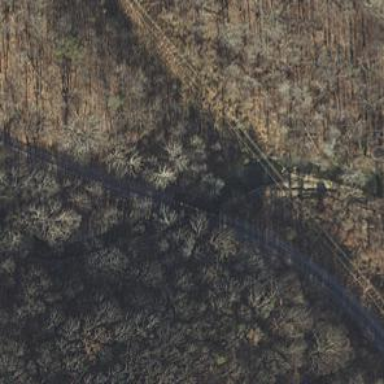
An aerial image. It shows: Railway bridge.